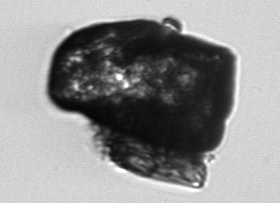
Label: Delphineis